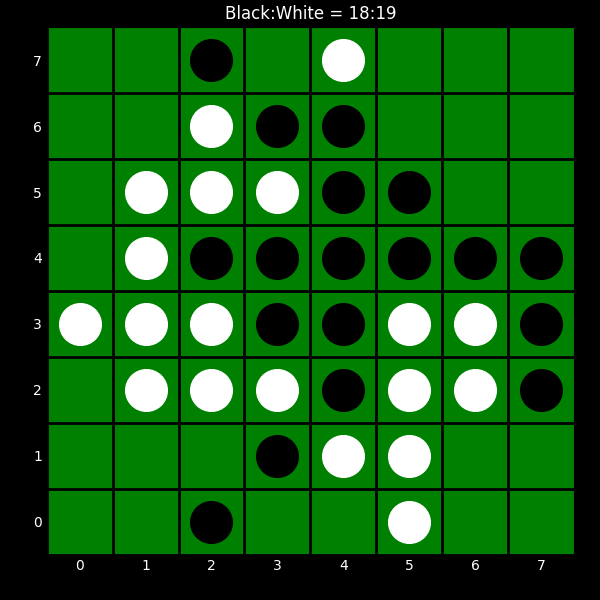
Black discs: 18
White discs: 19